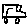
Label: car